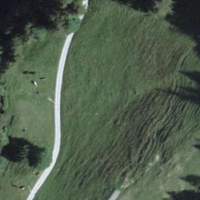
EUNIS habitat code: 43
Species observed at this site:
Stellaria graminea